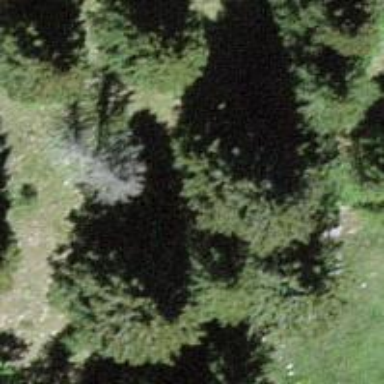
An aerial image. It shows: Needle-leaved tree in its natural environment.